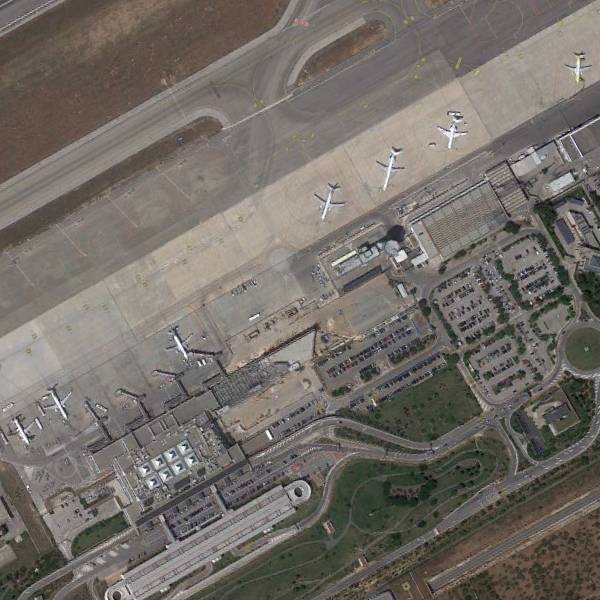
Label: Airport